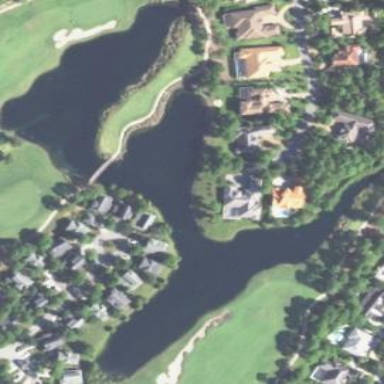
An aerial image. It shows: Picturesque pond acting as water hazard on golf course.